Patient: sex M, age 63
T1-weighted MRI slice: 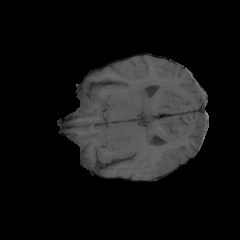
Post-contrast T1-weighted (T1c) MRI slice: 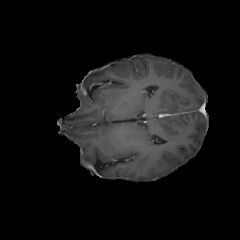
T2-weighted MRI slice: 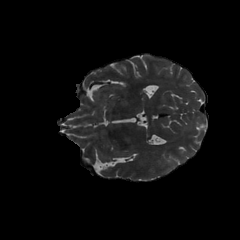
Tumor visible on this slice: no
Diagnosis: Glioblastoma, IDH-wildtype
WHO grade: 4